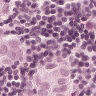
Metastatic tissue present: yes